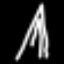
Label: The Eiffel Tower